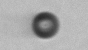
Label: bead